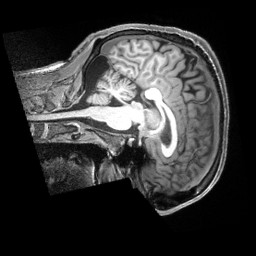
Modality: T1w
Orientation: sagittal
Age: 28
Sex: male
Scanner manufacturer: siemens
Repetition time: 2.3 s
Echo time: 0.00229 s